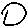
Label: circle